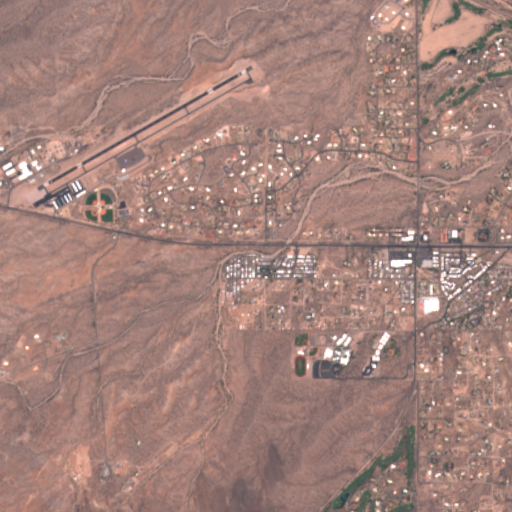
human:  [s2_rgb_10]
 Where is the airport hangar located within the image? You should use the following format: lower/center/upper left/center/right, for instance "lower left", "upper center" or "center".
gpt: The airport hangar is located in the center left of the image.
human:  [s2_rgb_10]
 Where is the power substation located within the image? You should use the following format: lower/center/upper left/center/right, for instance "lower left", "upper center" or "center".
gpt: The power substation is located in the center of the image.
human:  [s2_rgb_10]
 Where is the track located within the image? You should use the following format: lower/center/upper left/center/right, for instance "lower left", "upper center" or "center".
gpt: The track is located in the lower center of the image.
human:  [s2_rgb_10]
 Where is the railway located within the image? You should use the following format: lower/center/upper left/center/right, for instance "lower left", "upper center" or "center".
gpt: The railway is located in the upper right of the image.
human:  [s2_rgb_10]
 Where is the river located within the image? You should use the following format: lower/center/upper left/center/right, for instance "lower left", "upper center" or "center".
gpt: The river is located in the upper right of the image.
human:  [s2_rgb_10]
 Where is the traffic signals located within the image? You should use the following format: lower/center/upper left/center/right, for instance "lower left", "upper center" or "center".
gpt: The traffic signals is located in the center right of the image.
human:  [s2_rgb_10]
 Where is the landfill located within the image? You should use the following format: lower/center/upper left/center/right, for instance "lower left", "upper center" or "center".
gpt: There is no landfill in the image.